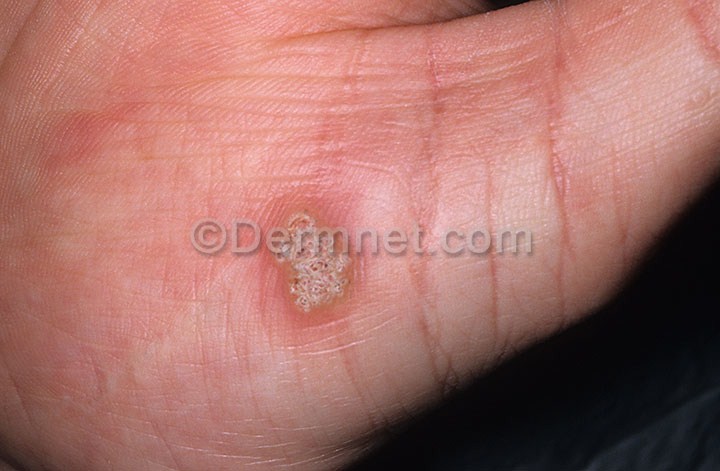
Disease: Warts Molluscum and other Viral Infections